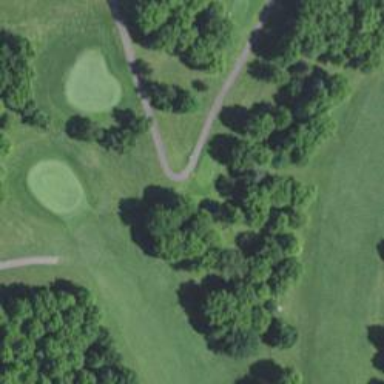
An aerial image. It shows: Path used for both walking and golf.